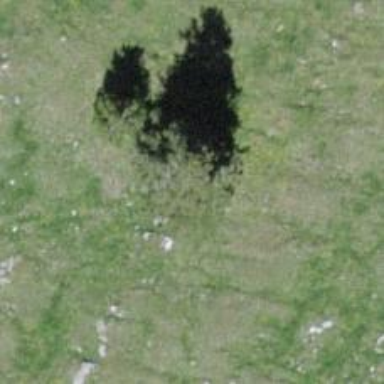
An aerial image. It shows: Needle-leaved tree in its natural environment.